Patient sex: M
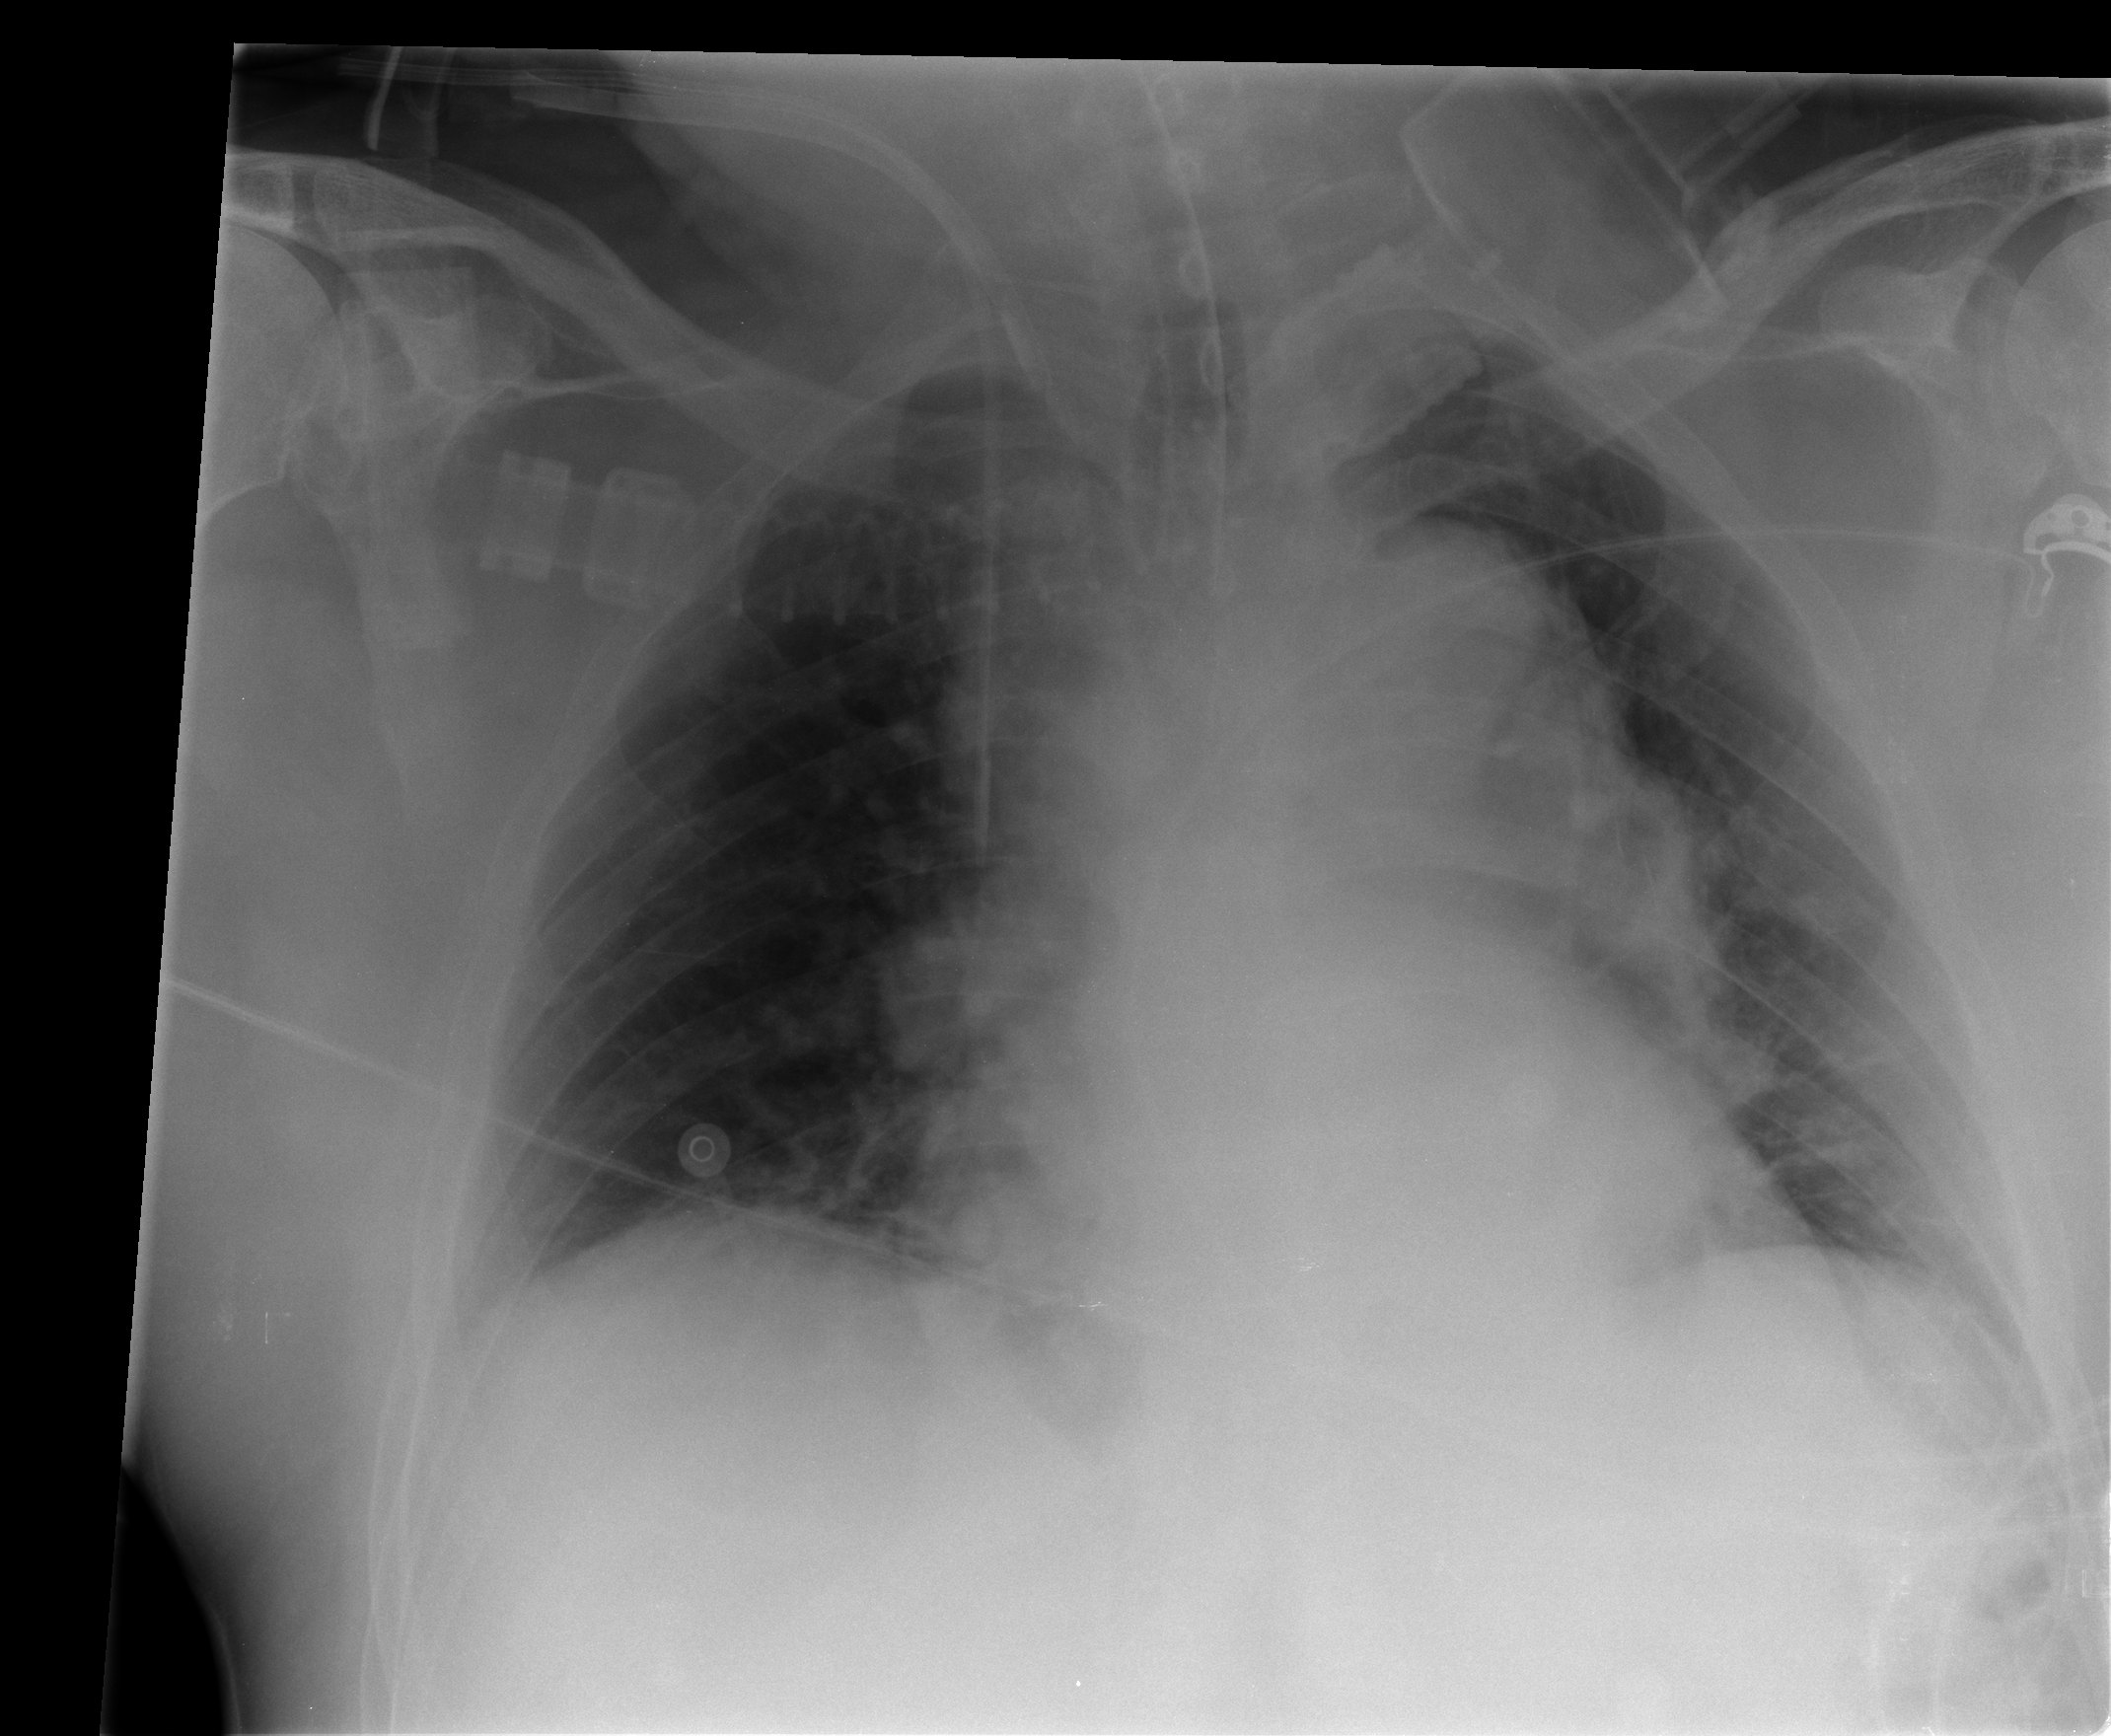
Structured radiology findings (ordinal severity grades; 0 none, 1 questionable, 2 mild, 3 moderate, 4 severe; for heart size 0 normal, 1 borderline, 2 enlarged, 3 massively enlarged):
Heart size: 2
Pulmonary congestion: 2
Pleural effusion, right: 0
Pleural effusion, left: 0
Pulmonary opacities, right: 0
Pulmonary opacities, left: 0
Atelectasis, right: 2
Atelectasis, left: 2